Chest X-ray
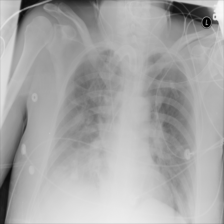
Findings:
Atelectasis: negative
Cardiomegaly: negative
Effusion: negative
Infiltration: negative
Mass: negative
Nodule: negative
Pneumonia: negative
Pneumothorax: negative
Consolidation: positive
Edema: negative
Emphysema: negative
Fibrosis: negative
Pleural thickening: negative
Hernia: negative